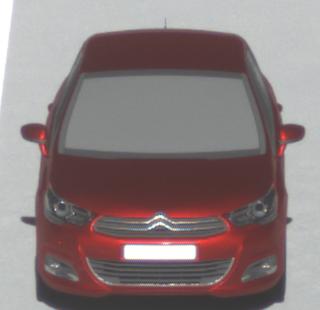
Make: Citroen
Model: C4 VTi 95
Detailed model: C4 (II)
Model produced from: 2012/08
Model produced until: 2013/06
Doors: 5
Color: red
Road condition: dry road
Daytime: morning or afternoon
Contrast: high contrast